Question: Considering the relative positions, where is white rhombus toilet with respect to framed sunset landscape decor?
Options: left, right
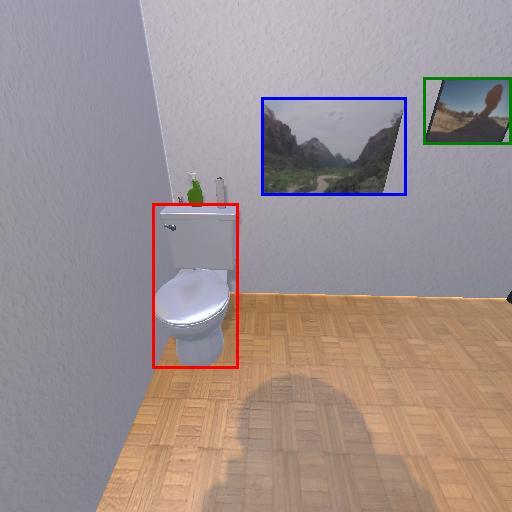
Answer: left